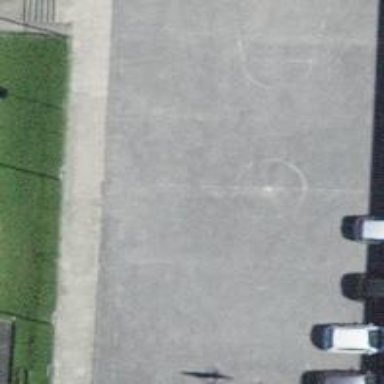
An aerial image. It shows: Basketball court with asphalt surface.